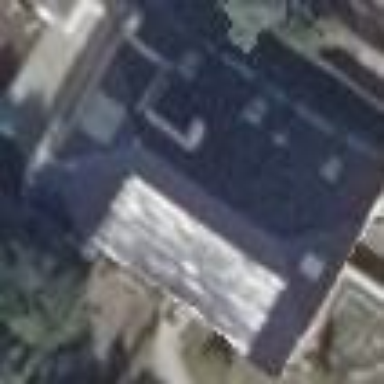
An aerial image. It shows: Detached building.